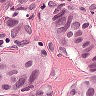
Metastatic tissue present: yes